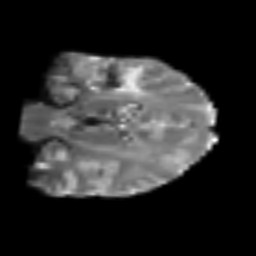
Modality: T2w
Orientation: coronal
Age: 39
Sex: female
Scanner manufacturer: siemens
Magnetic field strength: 3 T
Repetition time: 6.1 s
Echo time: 0.101 s